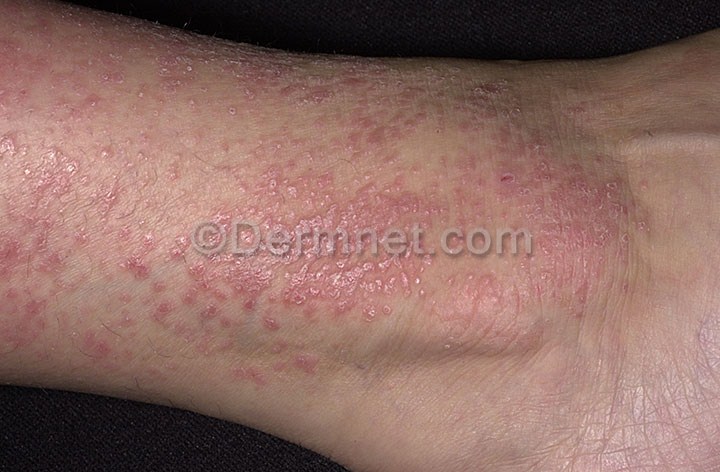
Disease: Psoriasis pictures Lichen Planus and related diseases